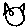
Label: cat